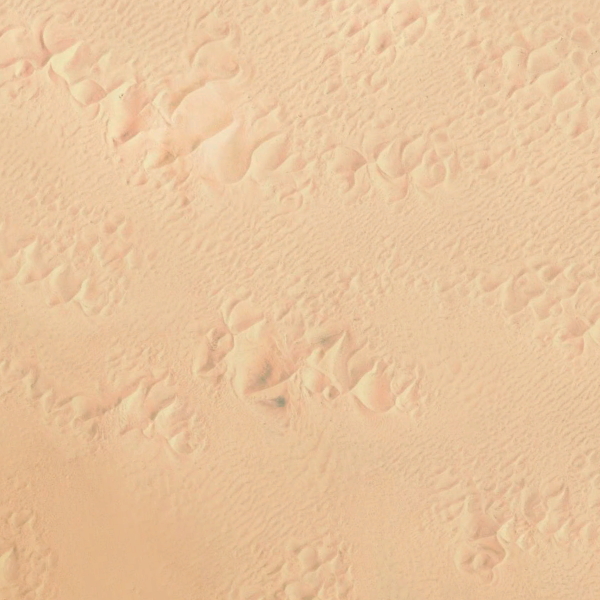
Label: Desert